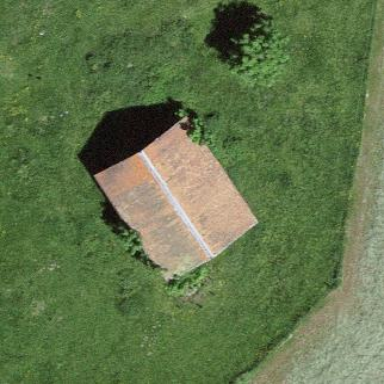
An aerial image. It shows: Cabin is depicted in the image.